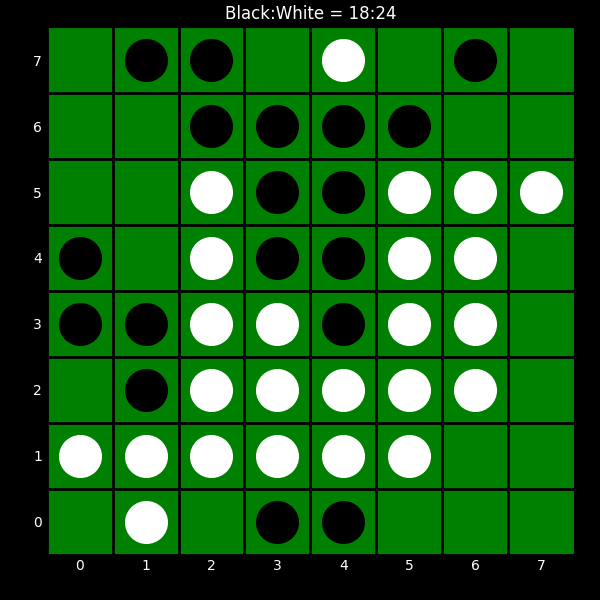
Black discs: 18
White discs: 24